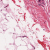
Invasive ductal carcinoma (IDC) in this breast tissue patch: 0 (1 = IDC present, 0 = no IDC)